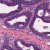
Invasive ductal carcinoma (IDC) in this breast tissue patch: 0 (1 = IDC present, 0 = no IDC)